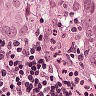
Metastatic tissue present: yes